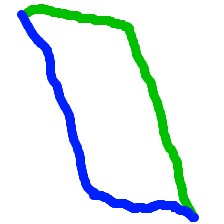
Shape: parallelogram